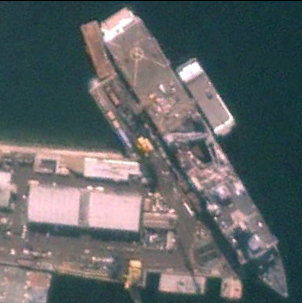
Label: combat